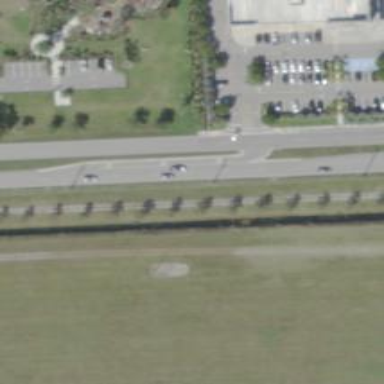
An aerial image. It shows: Secondary link road with asphalt surface.